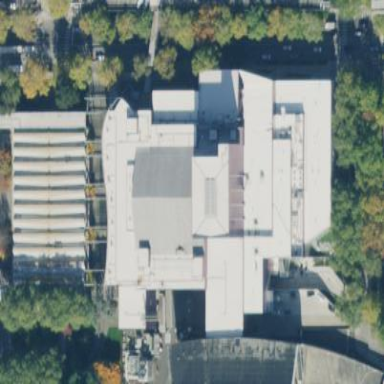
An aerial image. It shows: Theater building.